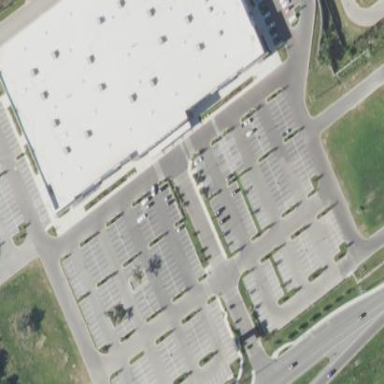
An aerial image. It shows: Retail area.